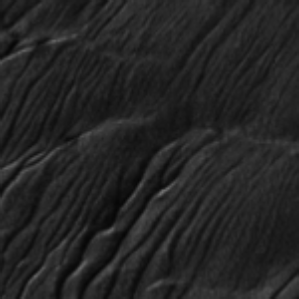
Label: frost